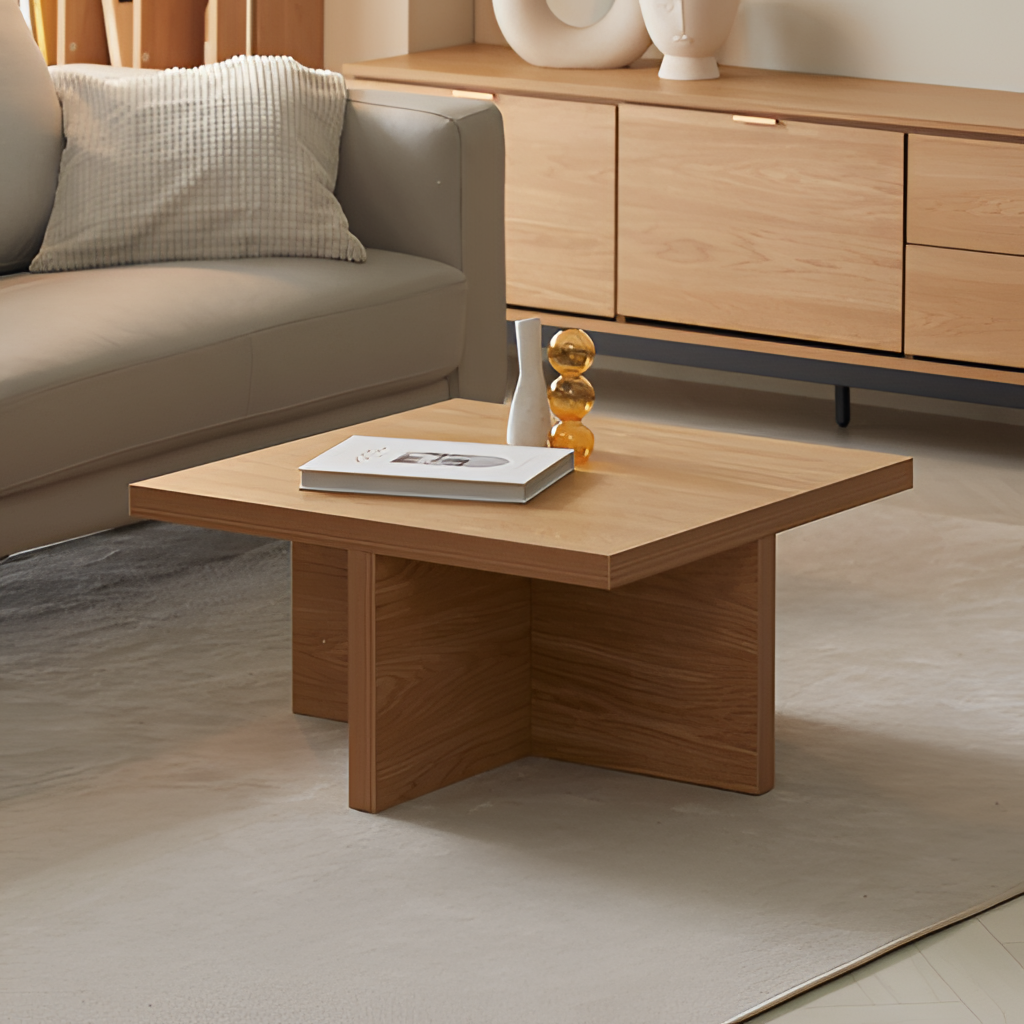
wood coffee table, living room, cream paint wallpaper, with solid pattern, tile flooring, with large square pattern, minimalist